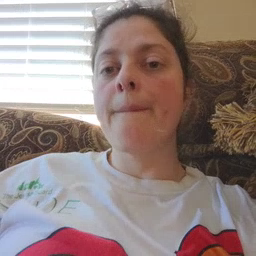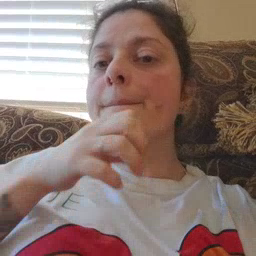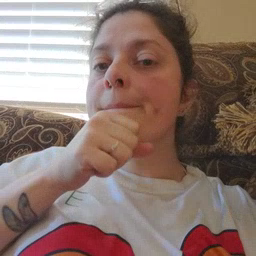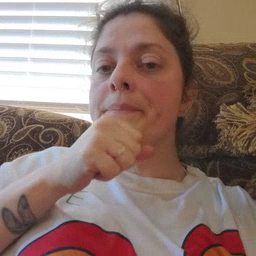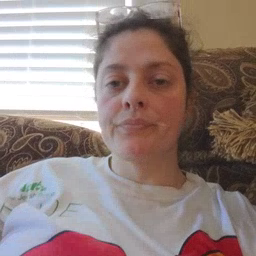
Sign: orange